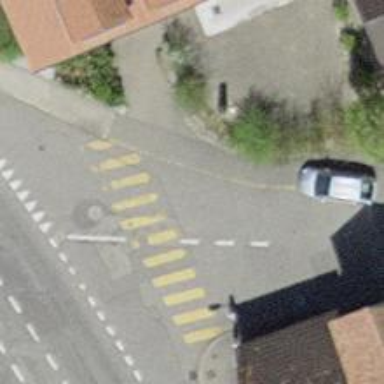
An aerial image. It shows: Uncontrolled zebra crossing with zebra markings.